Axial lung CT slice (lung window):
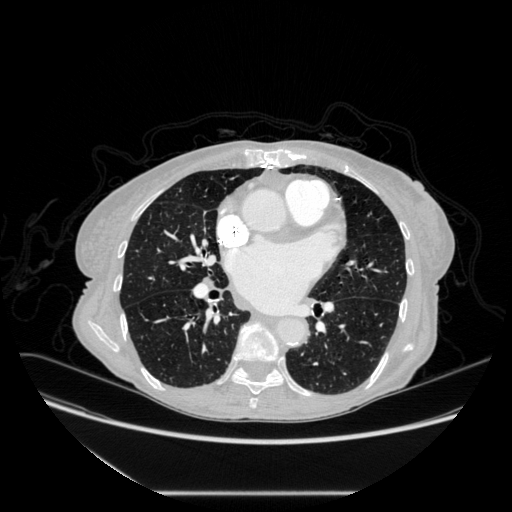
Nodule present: no